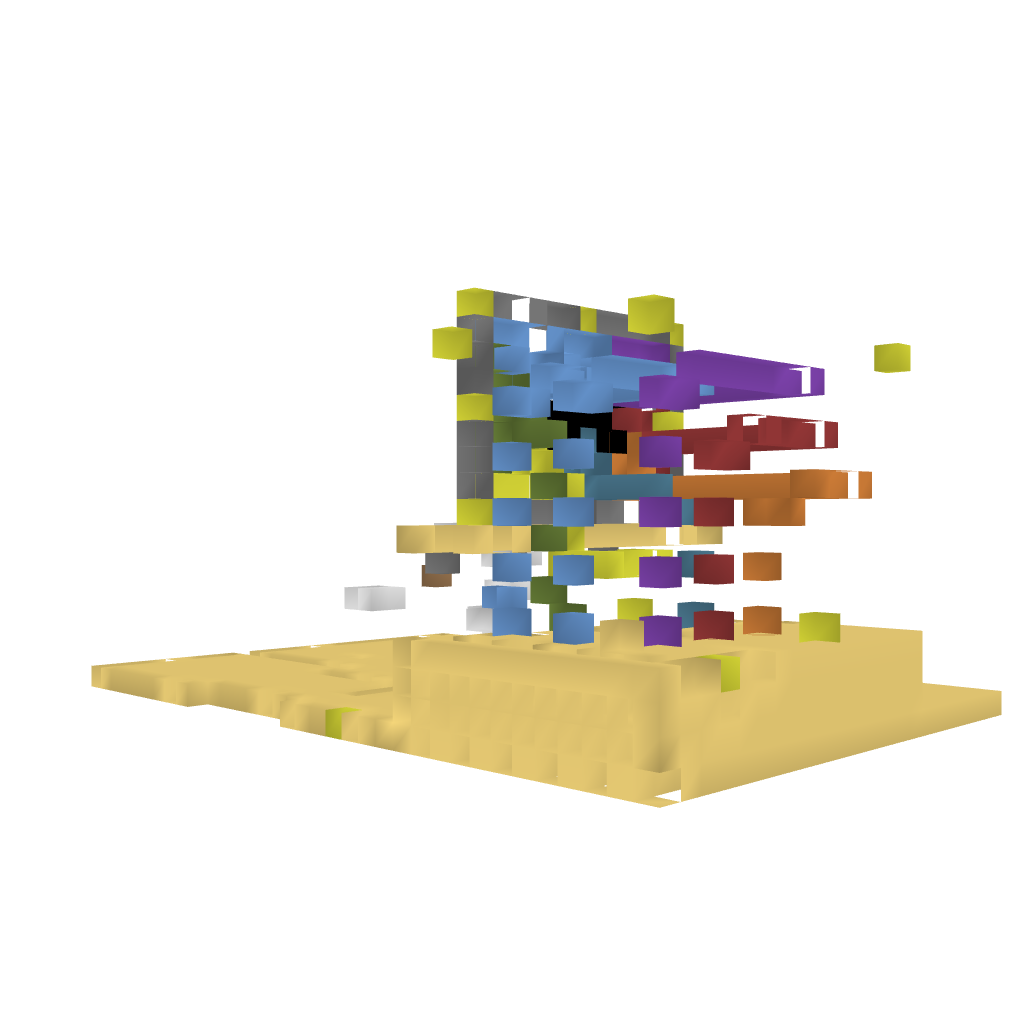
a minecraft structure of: Wheel of H bad low quality